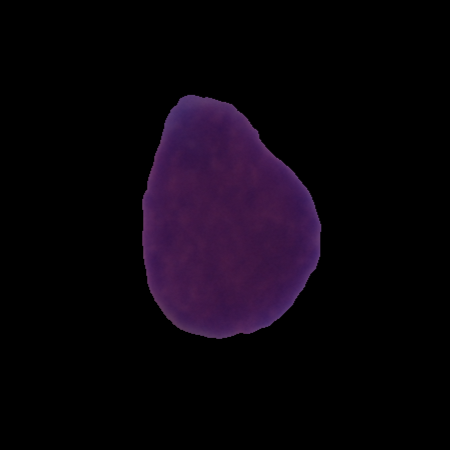
Label: healthy